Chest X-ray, PA view. Patient: 60 years old, sex F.
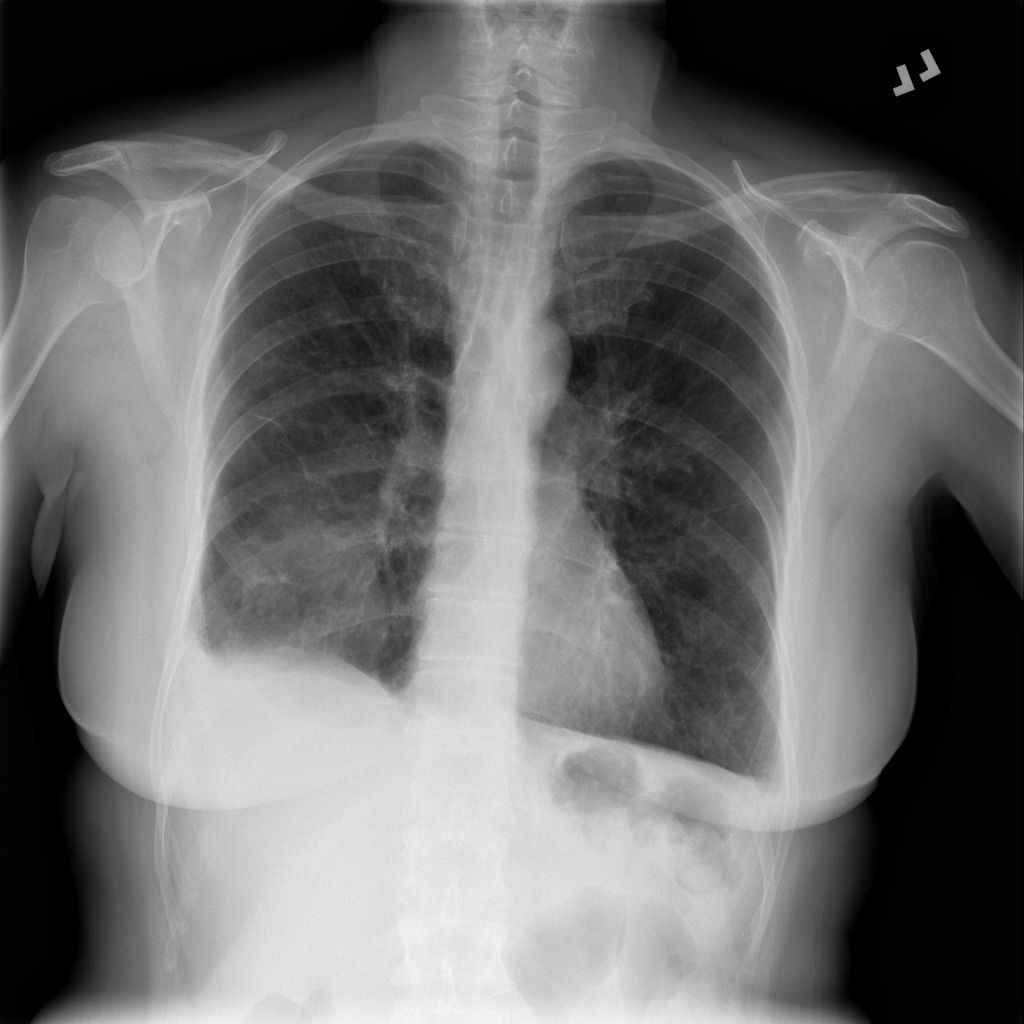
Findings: Fibrosis